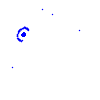
Particle: pion